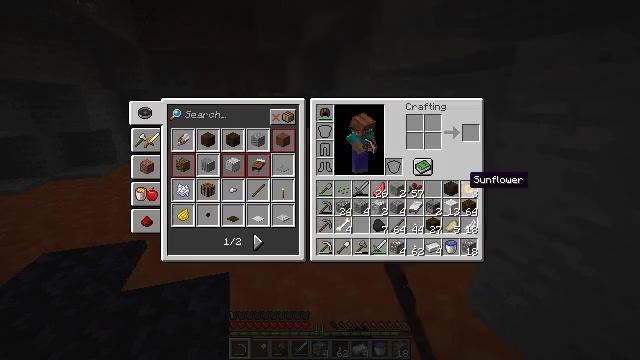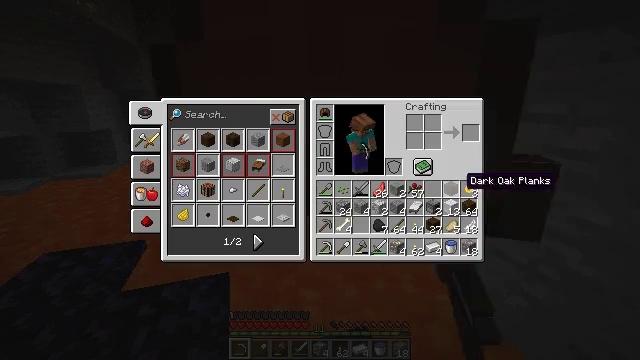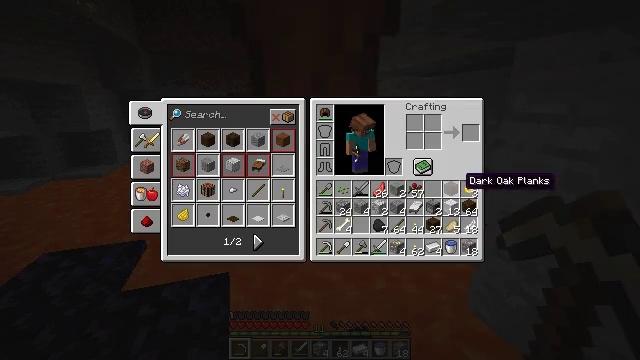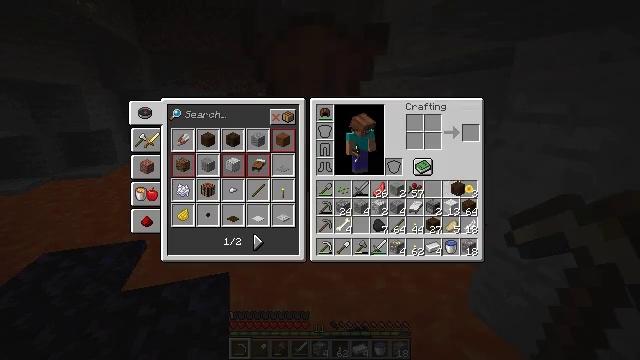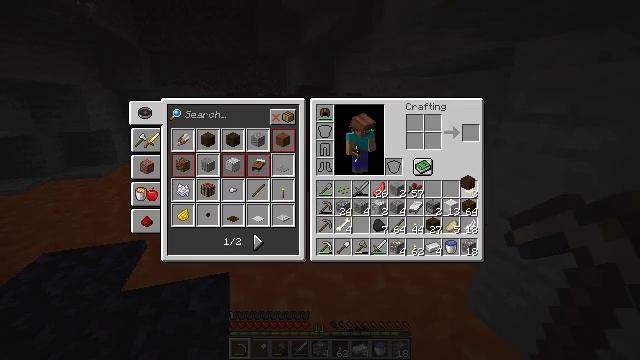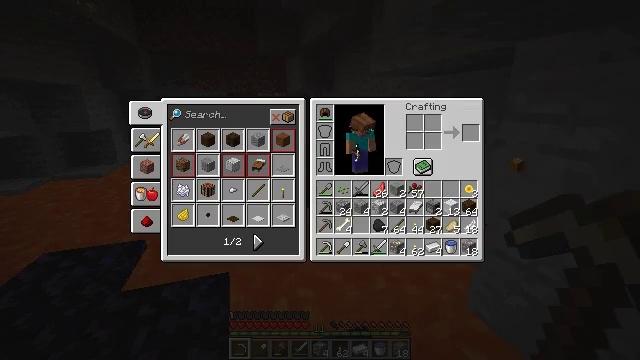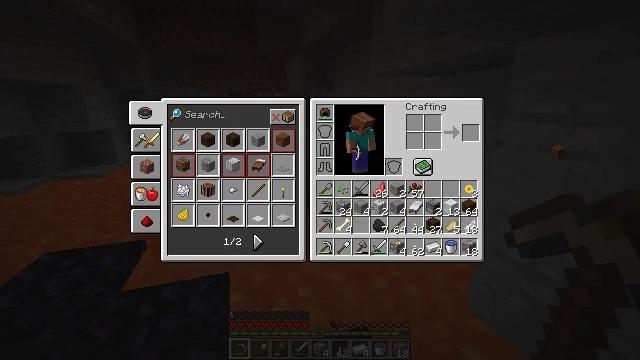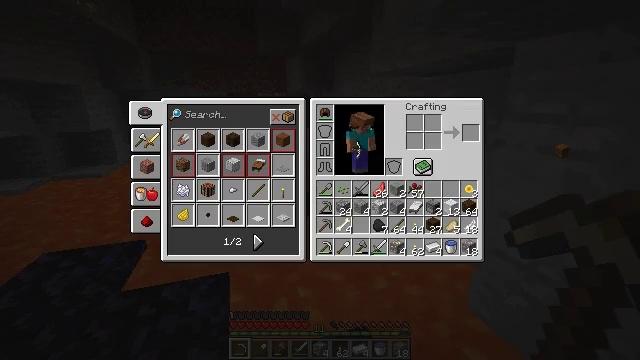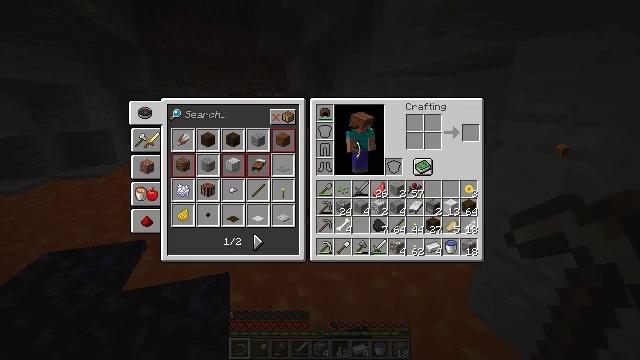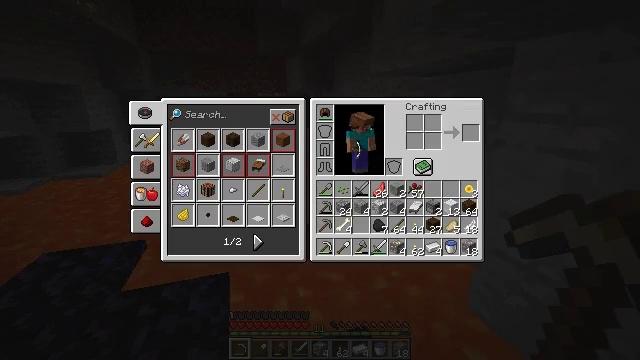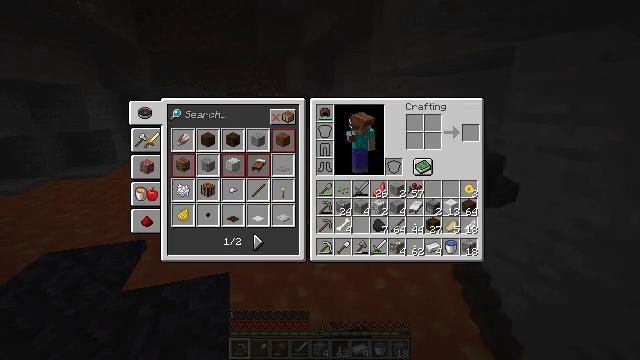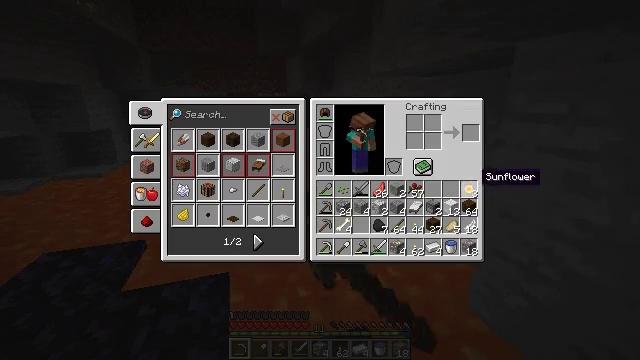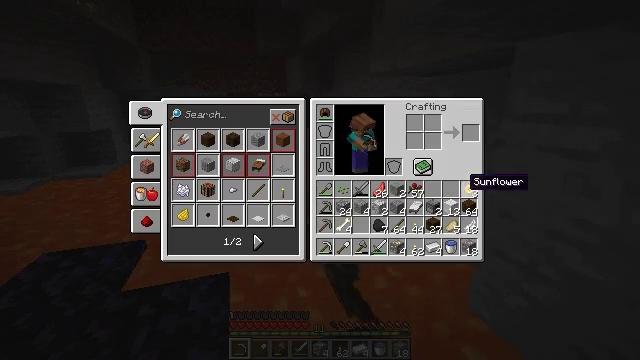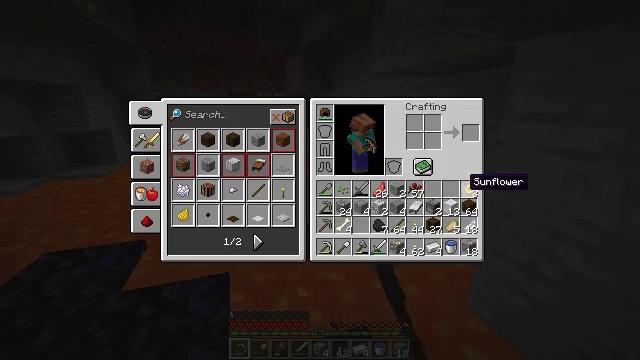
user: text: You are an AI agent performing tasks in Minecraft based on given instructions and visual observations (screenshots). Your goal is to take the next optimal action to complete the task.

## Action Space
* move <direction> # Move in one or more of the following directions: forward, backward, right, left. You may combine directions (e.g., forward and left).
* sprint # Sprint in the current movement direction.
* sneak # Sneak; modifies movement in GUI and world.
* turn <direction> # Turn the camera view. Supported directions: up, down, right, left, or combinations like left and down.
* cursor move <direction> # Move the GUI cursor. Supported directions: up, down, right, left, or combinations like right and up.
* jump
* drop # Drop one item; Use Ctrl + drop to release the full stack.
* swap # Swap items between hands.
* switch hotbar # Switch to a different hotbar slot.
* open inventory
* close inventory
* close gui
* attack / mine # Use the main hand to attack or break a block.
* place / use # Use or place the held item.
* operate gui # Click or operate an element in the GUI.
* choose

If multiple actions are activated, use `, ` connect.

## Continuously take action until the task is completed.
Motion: motion action
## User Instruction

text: Drop dark oak planks.
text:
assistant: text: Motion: open gui
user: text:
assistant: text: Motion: no_op
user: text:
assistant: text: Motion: operate gui
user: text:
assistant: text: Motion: cursor move right, operate gui
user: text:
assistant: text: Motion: cursor move right and up
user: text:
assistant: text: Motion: cursor move right and up
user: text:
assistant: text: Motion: operate gui
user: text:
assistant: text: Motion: operate gui
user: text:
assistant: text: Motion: cursor move left
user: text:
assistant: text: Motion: cursor move left and down
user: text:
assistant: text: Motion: cursor move left and down
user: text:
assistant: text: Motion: cursor move left
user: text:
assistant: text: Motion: no_op
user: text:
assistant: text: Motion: operate gui